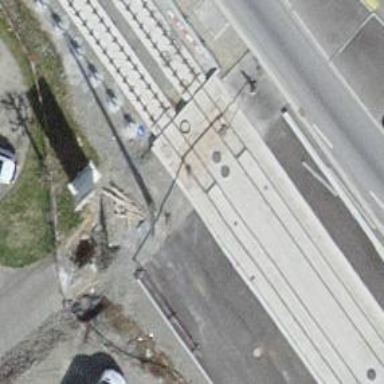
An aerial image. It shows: Tram crossing on the railway.